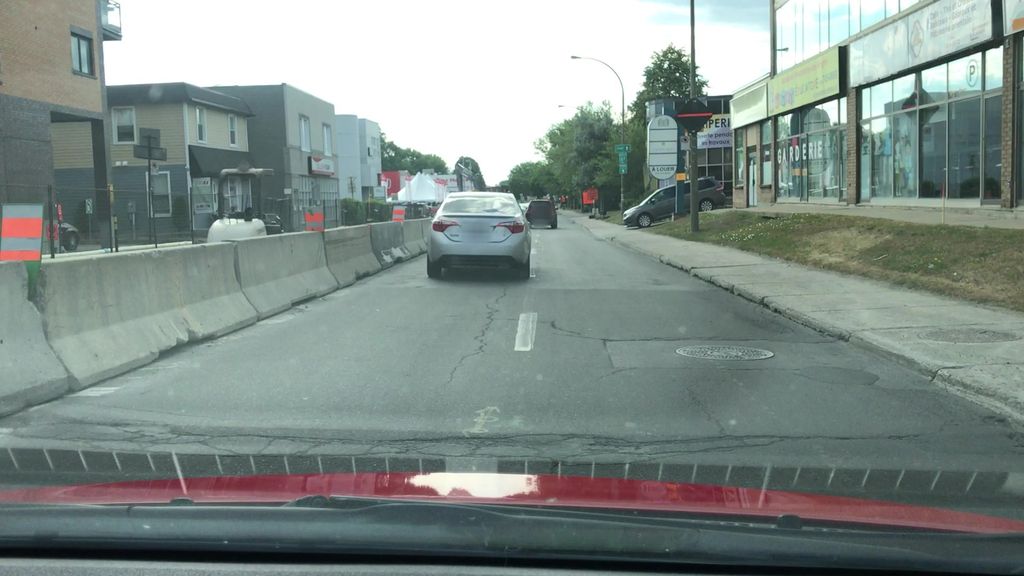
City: montreal